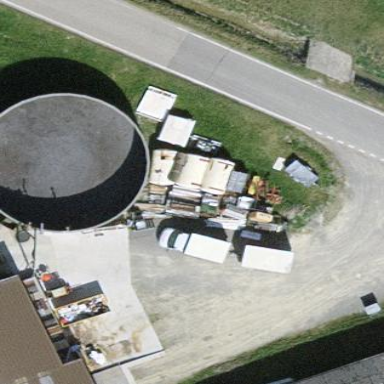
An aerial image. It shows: Storage tank that is man-made.